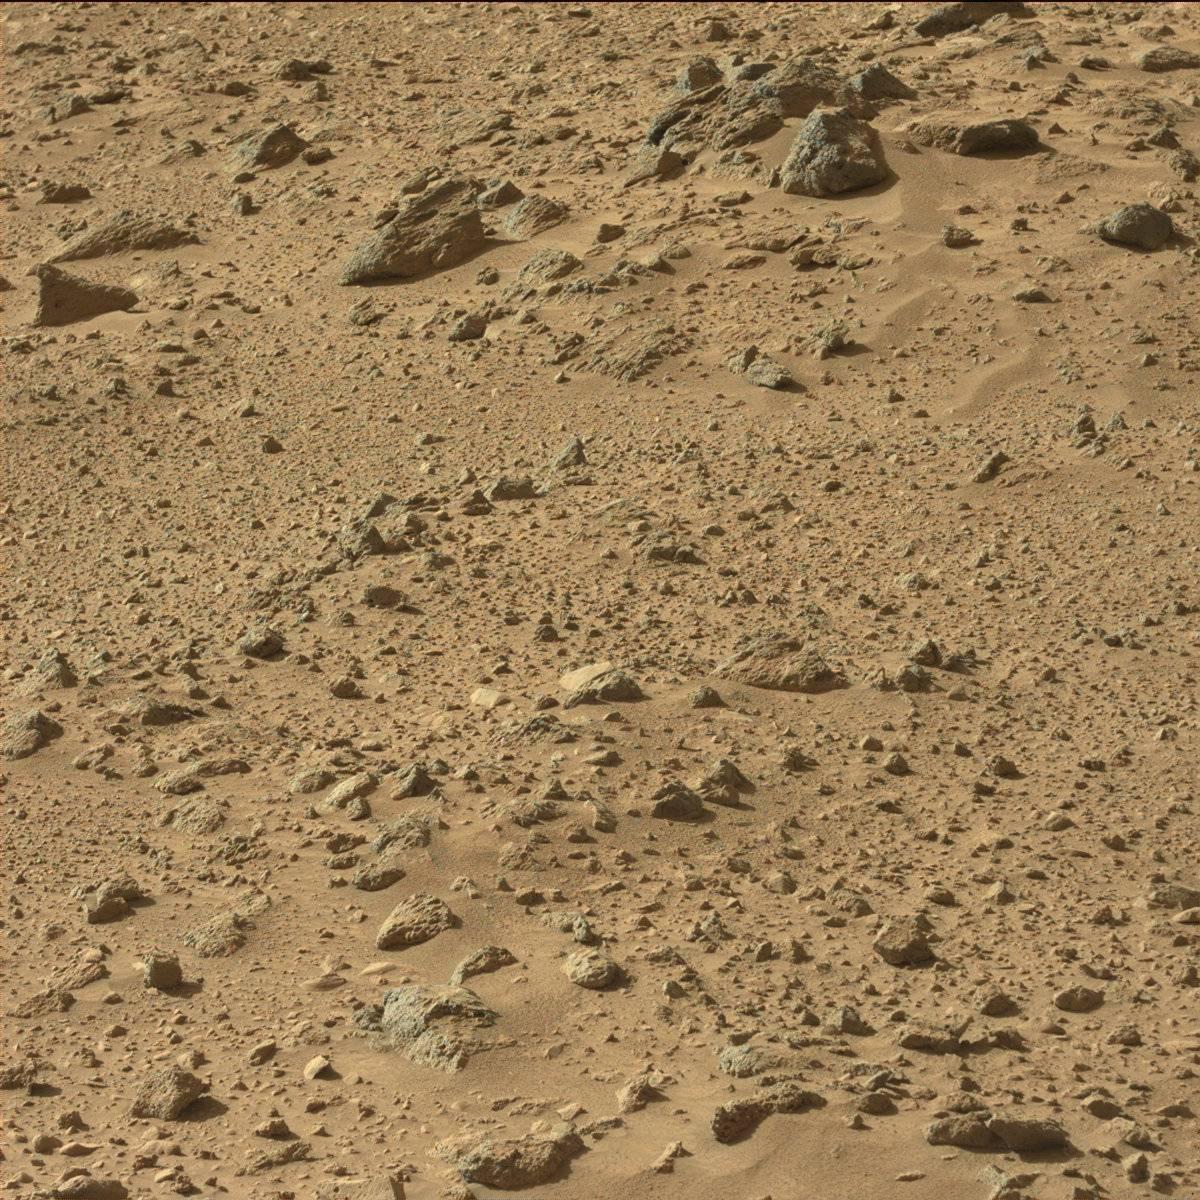
Terrain classes present: Bedrock, Sand / Soil